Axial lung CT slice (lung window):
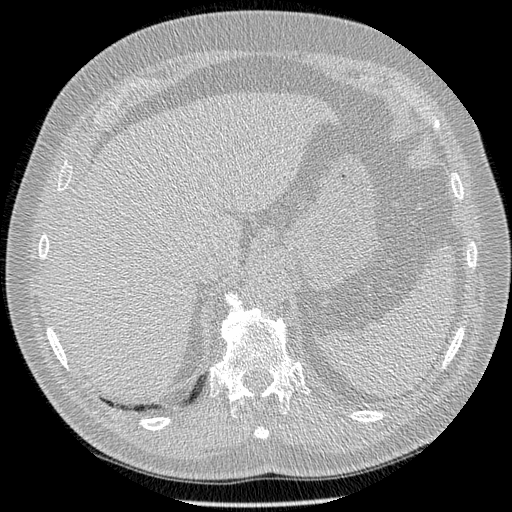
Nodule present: no